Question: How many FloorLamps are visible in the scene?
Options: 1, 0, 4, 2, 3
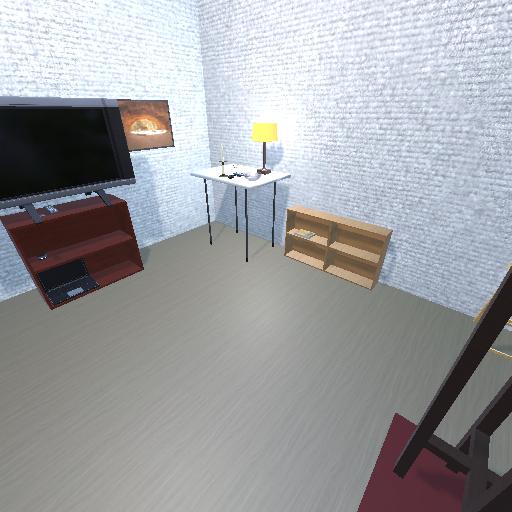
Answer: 1